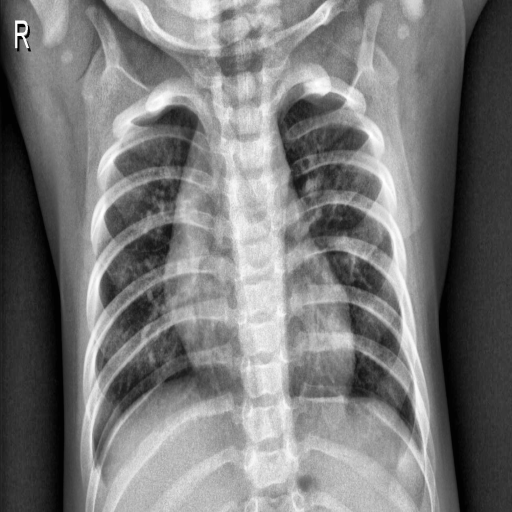
Finding: NORMAL